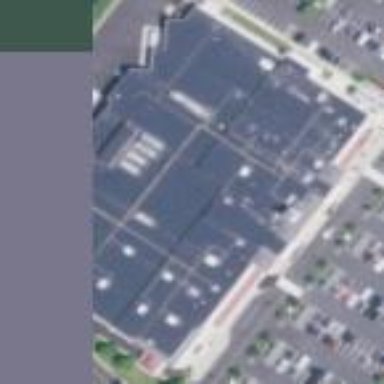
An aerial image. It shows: Retail building housing supermarket.